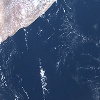
Label: water